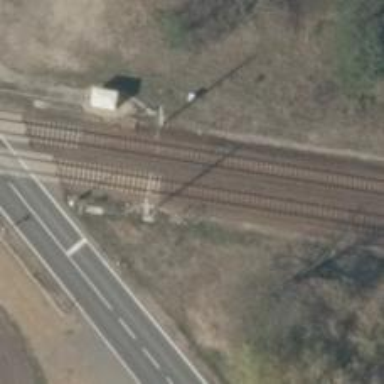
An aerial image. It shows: Railway signal.